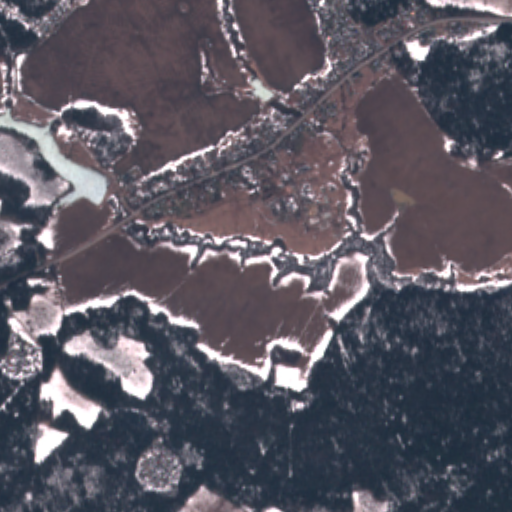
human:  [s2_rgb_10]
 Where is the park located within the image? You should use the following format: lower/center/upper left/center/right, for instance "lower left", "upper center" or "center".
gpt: The park is located in the upper right of the image.
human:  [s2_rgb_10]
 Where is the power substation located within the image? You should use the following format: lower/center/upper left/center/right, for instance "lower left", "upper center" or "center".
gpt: The power substation is located in the upper right of the image.
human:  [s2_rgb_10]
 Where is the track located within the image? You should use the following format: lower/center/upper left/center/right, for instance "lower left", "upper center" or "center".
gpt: There is no track in the image.